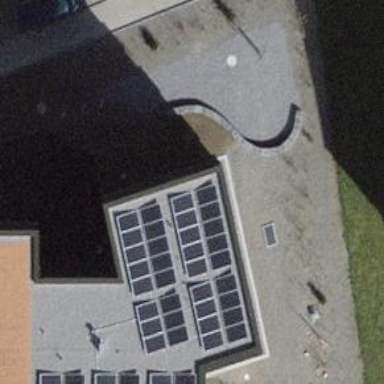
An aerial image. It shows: Solar power generator.